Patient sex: M
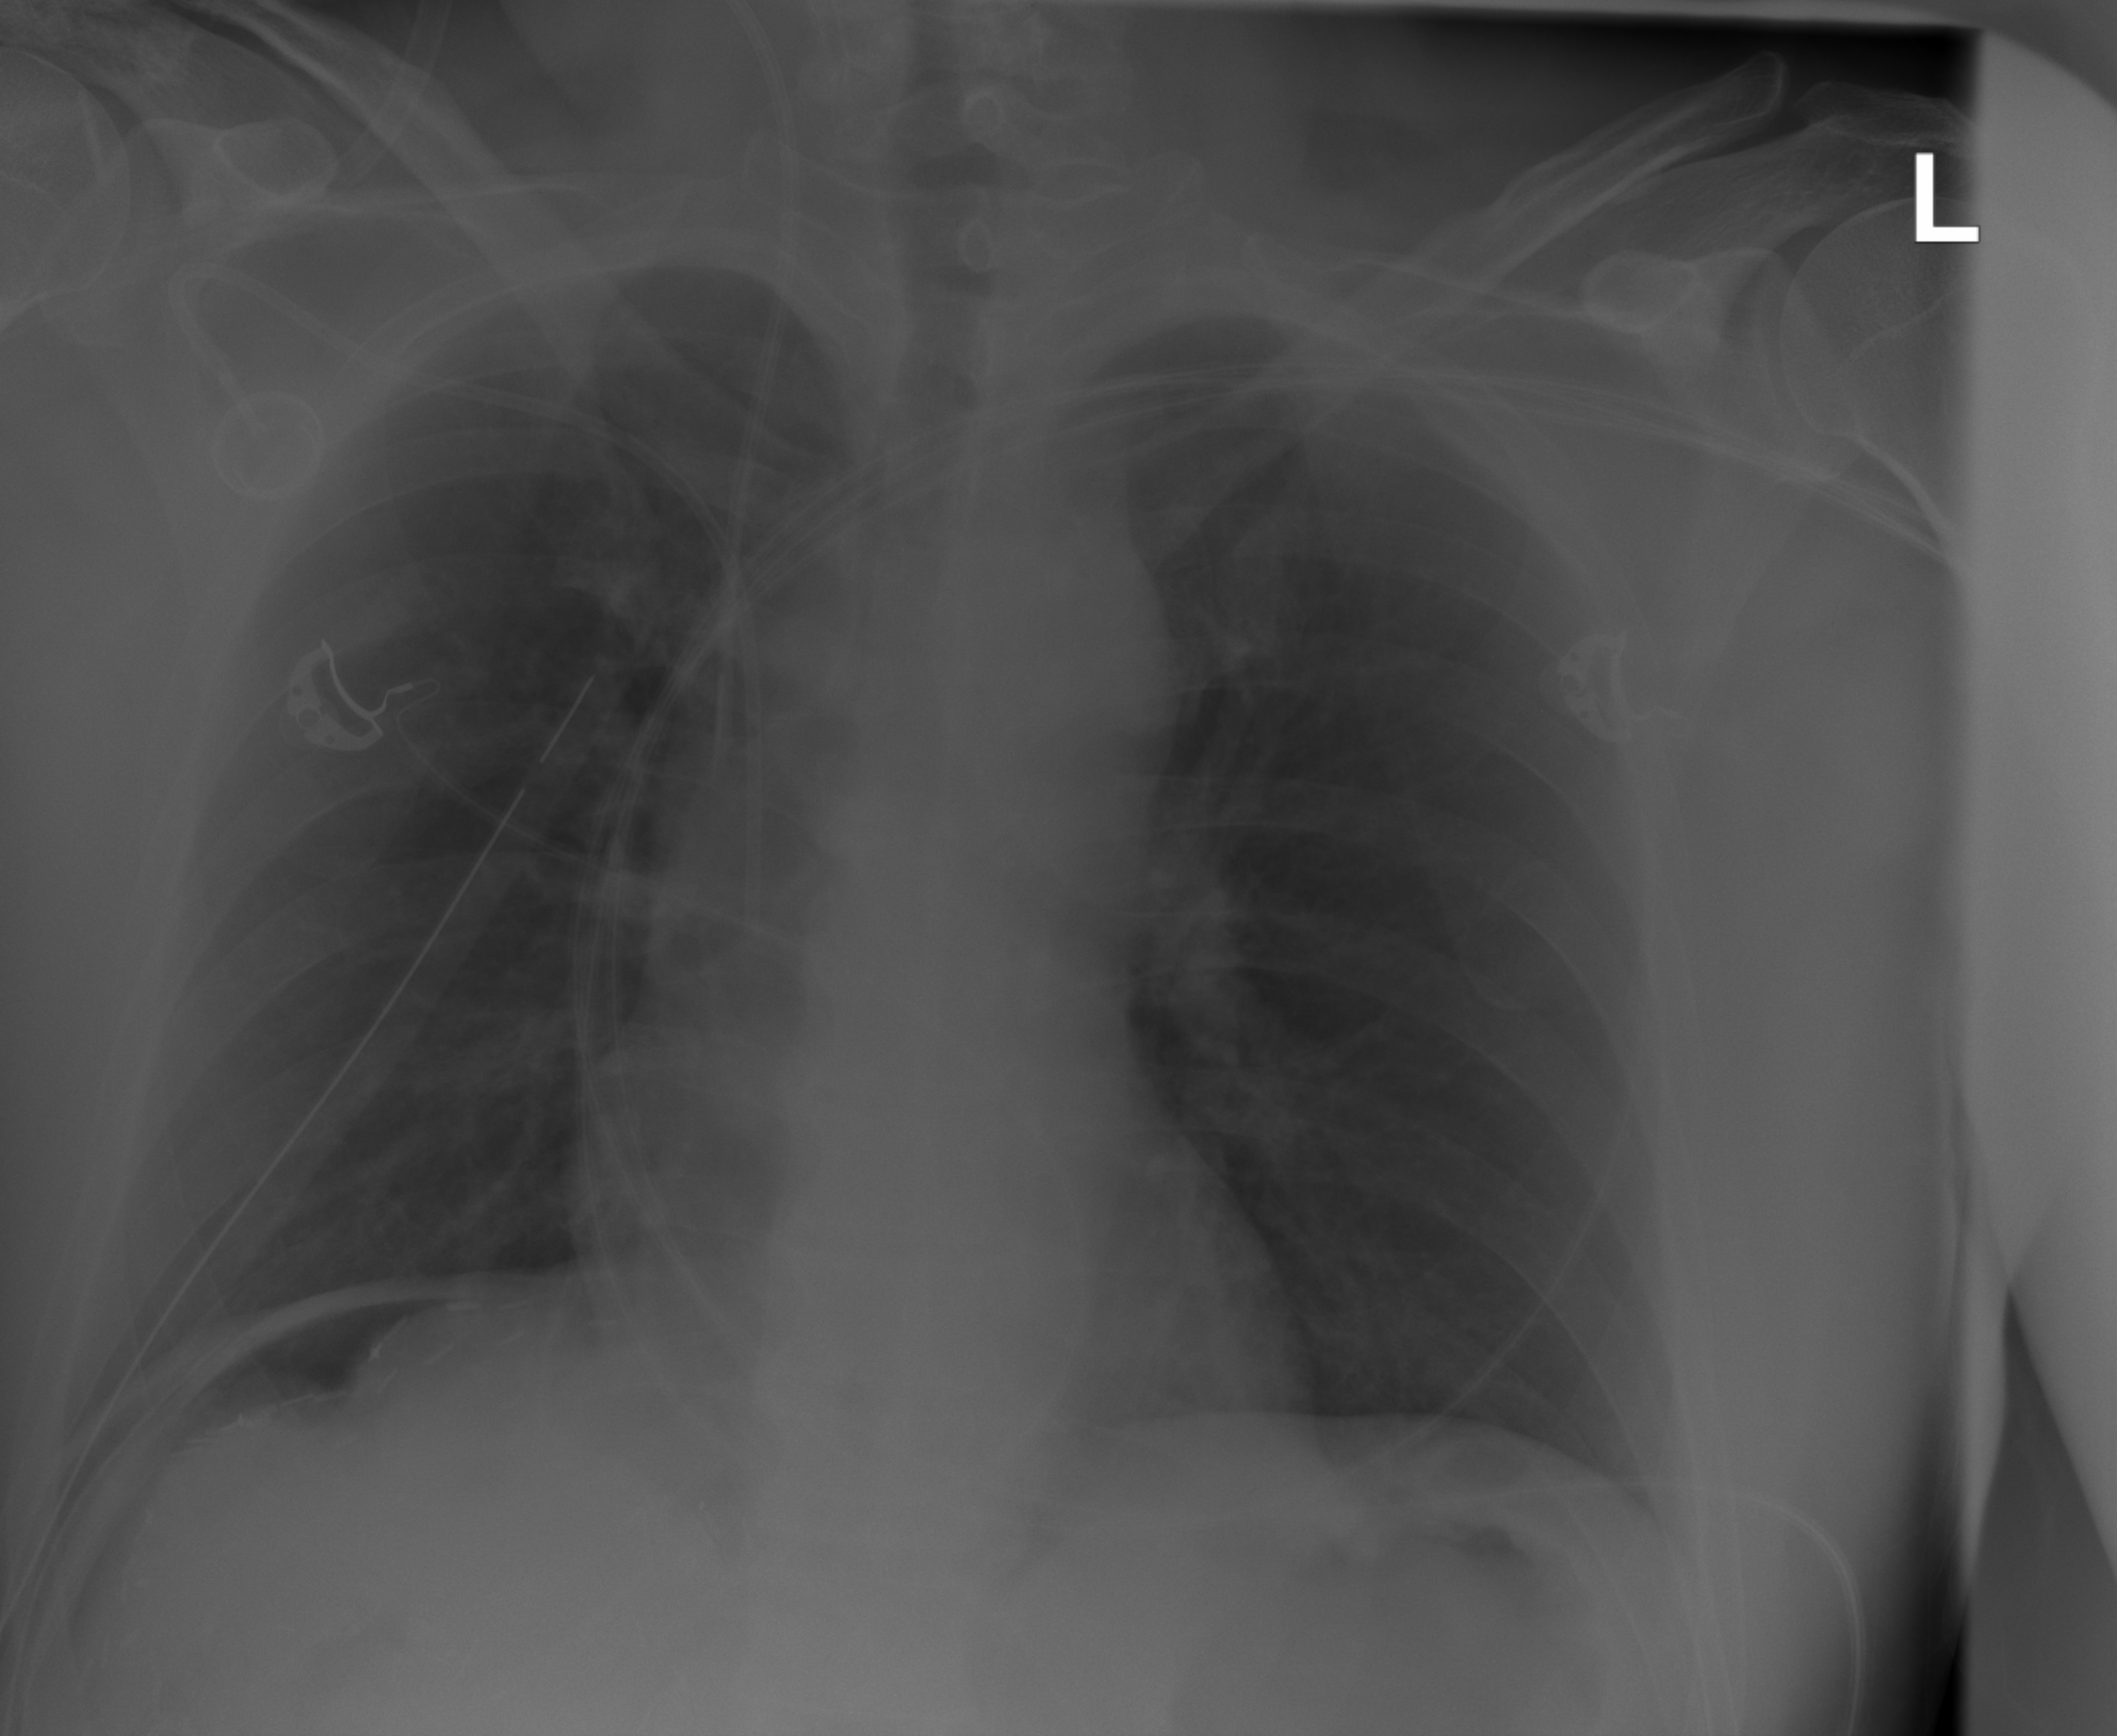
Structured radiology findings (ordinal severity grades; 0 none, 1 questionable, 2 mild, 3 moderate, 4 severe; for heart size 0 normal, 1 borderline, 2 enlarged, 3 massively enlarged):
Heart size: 0
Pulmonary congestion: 0
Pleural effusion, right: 0
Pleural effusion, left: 0
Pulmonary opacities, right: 0
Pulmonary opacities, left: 0
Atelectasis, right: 2
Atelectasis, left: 0